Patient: sex F, age 72
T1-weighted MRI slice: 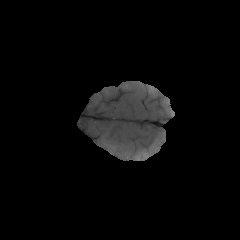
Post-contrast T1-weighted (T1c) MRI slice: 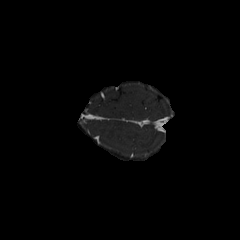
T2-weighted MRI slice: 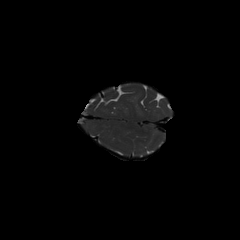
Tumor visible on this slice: no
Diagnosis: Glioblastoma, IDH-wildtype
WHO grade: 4